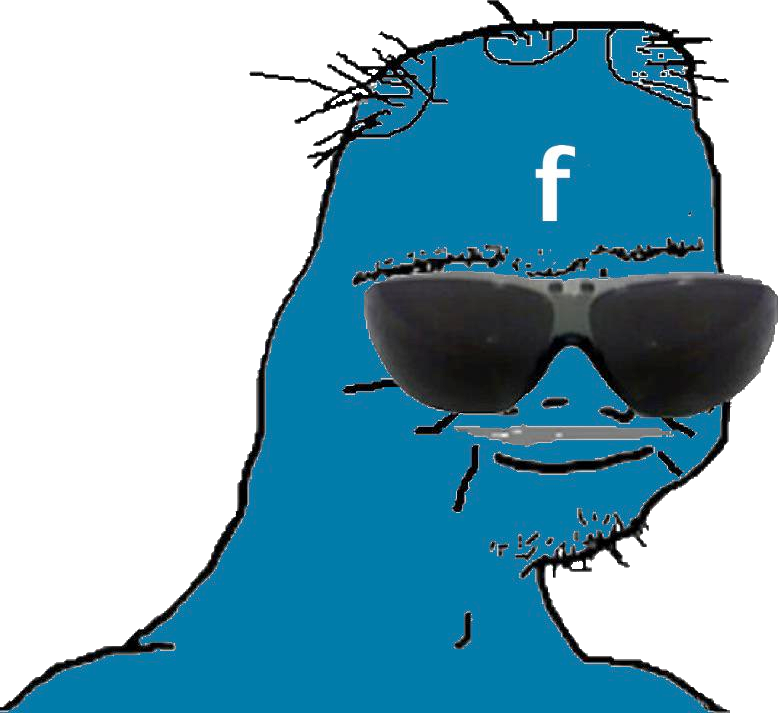
Label: 5_Boomer